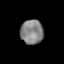
Tissue: lung
Cell type: Myeloid cells
Senescence score: 0.2284
Nuclear area (px): 546
Mean DAPI intensity: 131.158